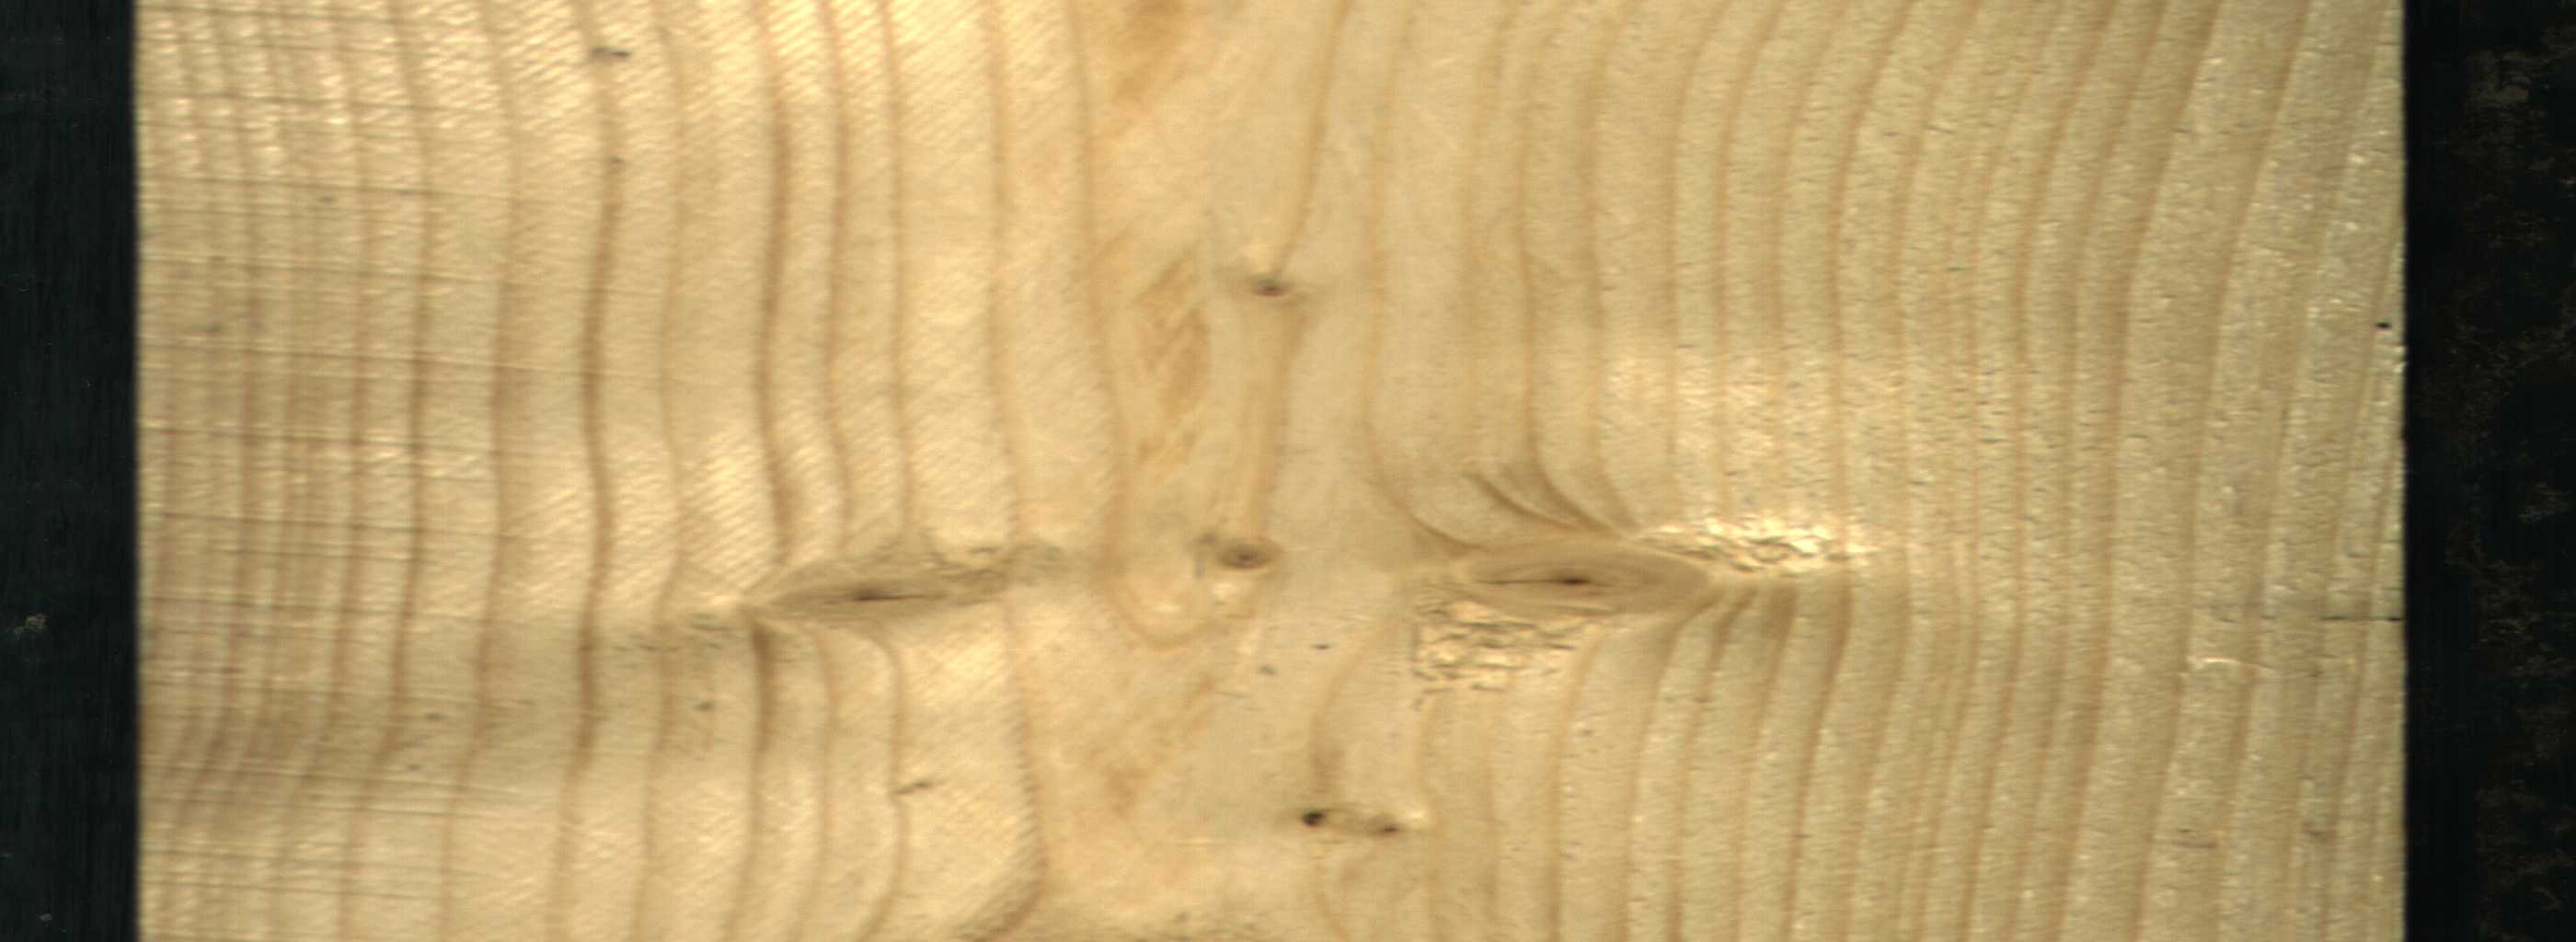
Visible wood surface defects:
knot_with_crack
Live_Knot
Live_Knot
Live_Knot
Live_Knot